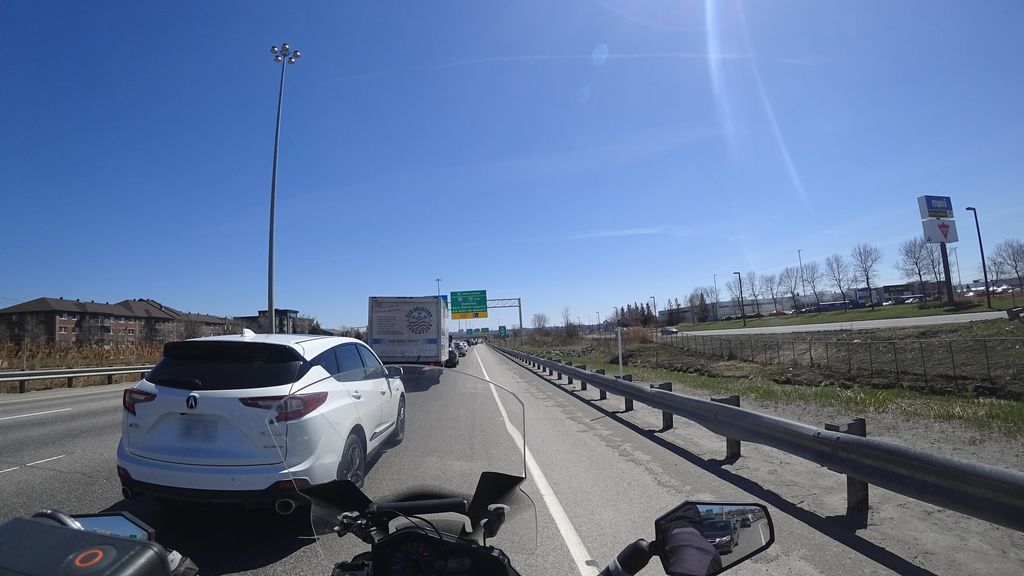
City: quebec_city